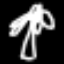
Label: palm tree